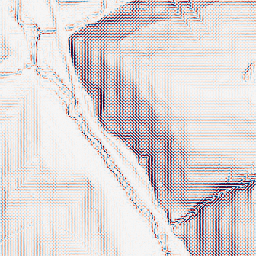
Category: wavelet
Decomposition family: wavelet_biorthogonal
Decomposition parameters: wavelet: bior1.3
level: 2
Upsampling method: quartic
Upsampling parameters: scale: 8
Upsampling scale: 8